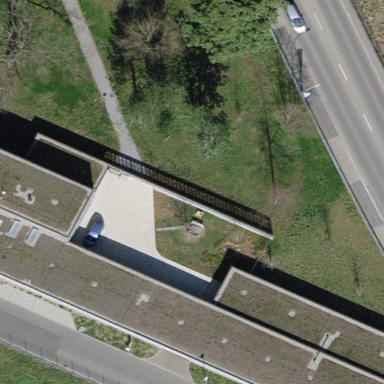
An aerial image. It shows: Government office building.